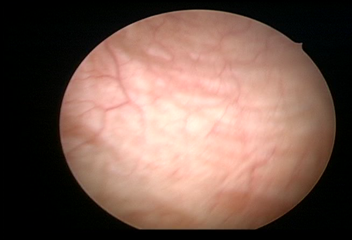
Modality: WLC
Class: Normal mucosa
Bladder cancer association: No